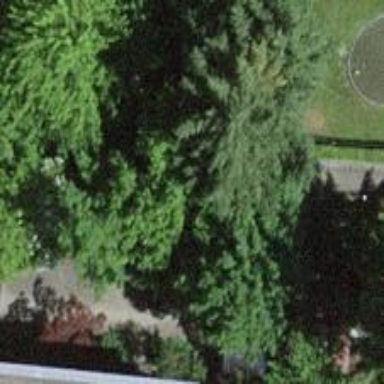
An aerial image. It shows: Paved footway.